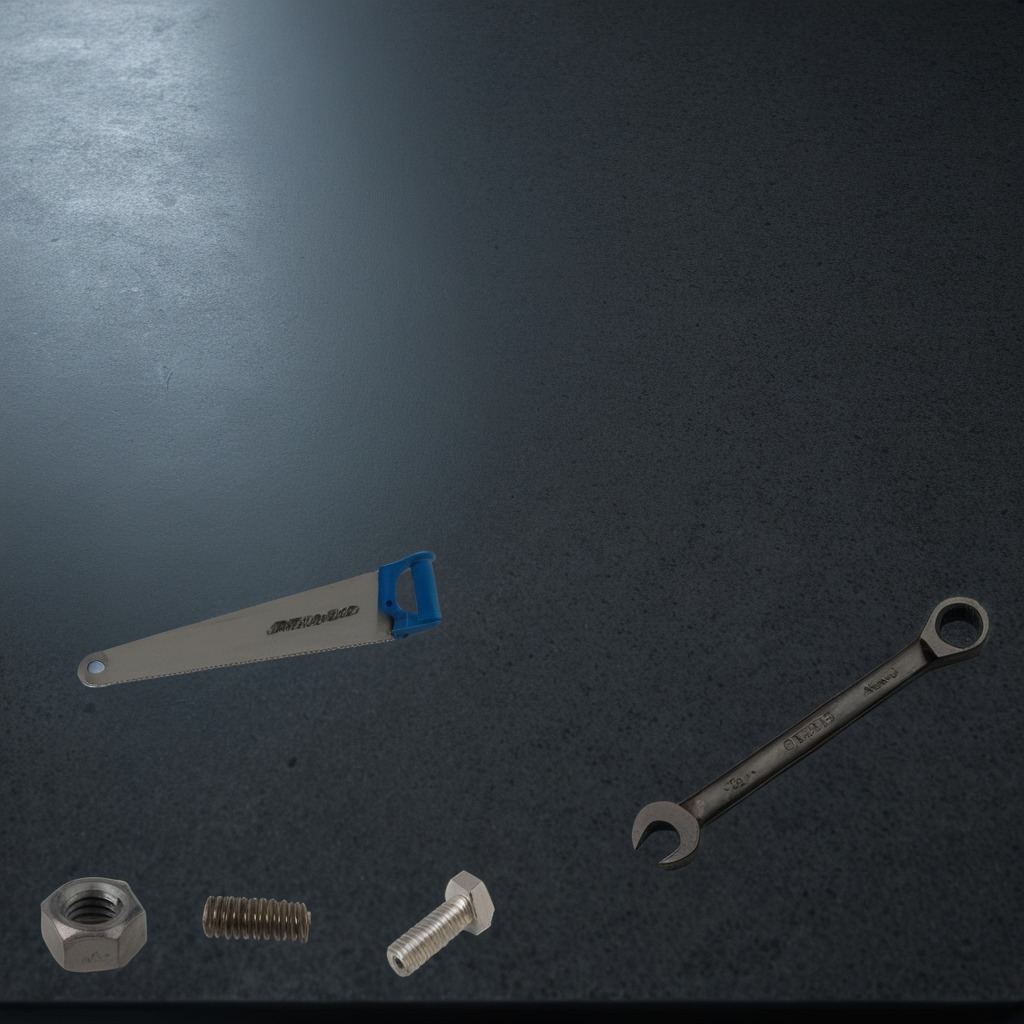
A metal machine screw, a coiled metal spring, a handheld metal saw, a metal nut, and a wrench are lying on the clean granite table inside a workshop at night.